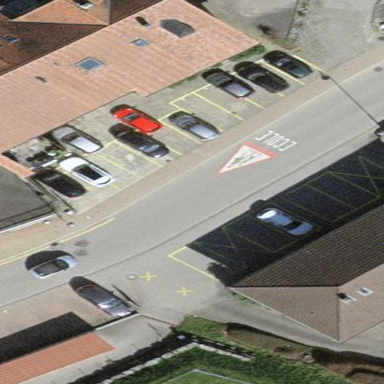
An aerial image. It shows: Street side parking area.